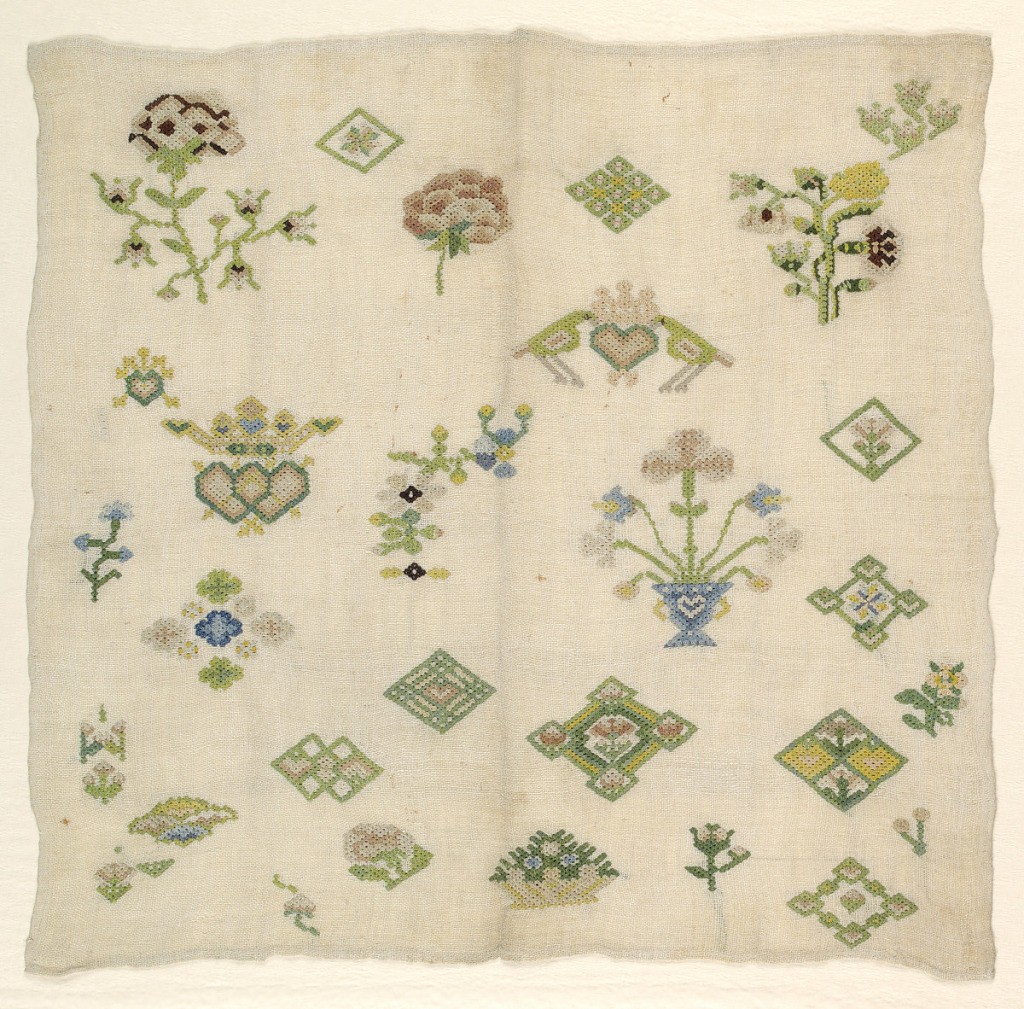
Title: Sampler
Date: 18th century
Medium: silk embroidery on linen foundation Technique: embroidered in rococo (Queen) stitch on plain weave foundation
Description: Multicolor flowers, hearts, and geometric patterns.